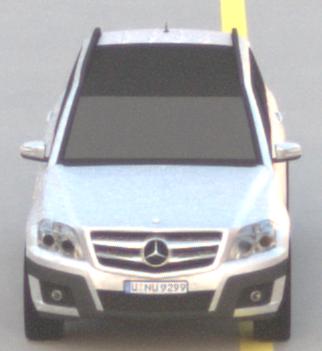
Make: Mercedes-Benz
Model: GLK 280
Detailed model: GLK-Class (204)
Model produced from: 2008/10
Model produced until: 2009/04
Doors: 5
Color: white
Road condition: dry road
Daytime: sunrise or sunset
Contrast: low contrast